Aerial crown-view tile of a tropical tree (Barro Colorado Island, Panama), acquired 20240716:
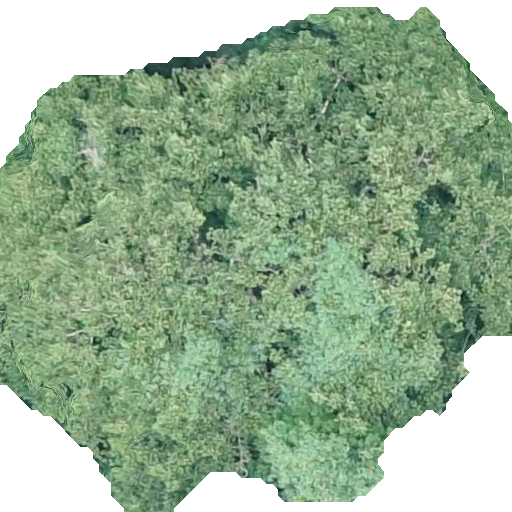
Species: Sterculia apetala
GBIF accepted scientific name: Sterculia apetala
Crown area: 336.144 m²